Field crop: maize
Growth stage: 2
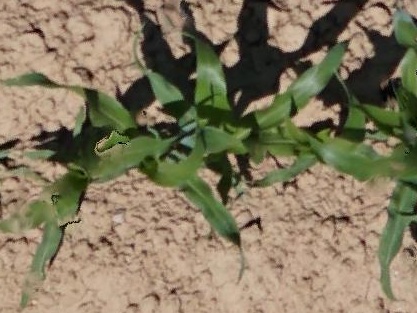
Species: maize